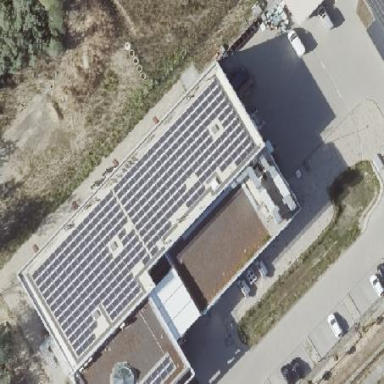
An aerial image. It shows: Industrial building with flat roof.